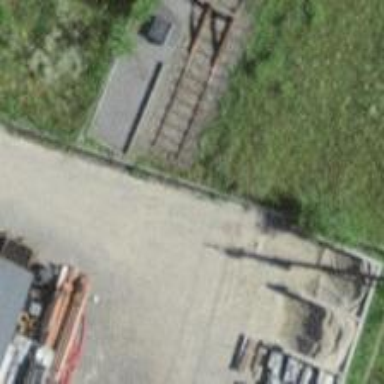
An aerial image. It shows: Railway buffer stop.